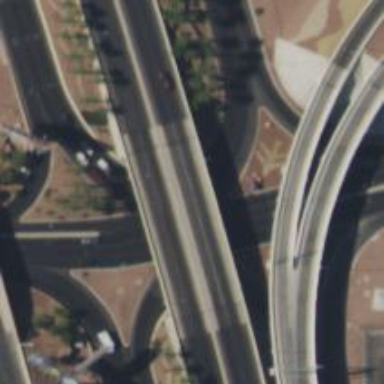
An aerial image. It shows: Asphalt motorway link.